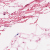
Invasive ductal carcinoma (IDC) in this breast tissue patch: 0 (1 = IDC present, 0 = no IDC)